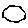
Label: hexagon